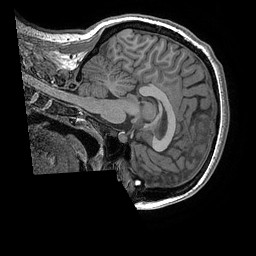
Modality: T1w
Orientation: sagittal
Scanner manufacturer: ge
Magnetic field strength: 3 T
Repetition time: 0.008184 s
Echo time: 0.003192 s